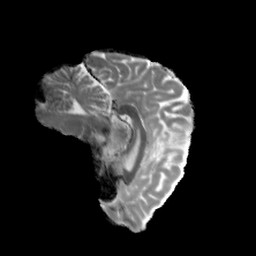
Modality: MD
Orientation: sagittal
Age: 27
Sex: female
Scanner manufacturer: siemens
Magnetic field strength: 6.98 T
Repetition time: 7.08 s
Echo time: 0.0756 s